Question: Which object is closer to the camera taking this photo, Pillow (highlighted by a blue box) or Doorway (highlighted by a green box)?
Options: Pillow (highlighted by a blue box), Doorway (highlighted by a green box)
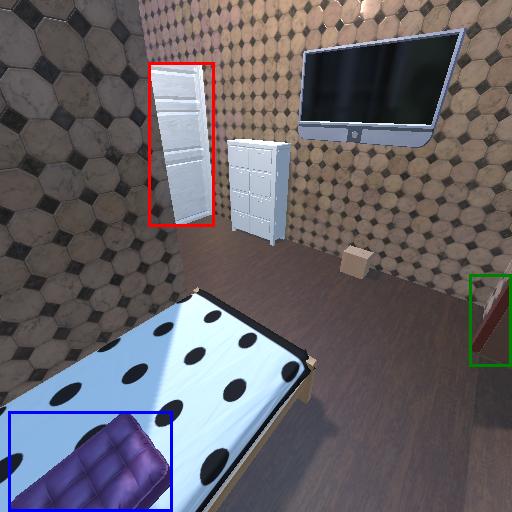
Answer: Pillow (highlighted by a blue box)